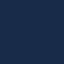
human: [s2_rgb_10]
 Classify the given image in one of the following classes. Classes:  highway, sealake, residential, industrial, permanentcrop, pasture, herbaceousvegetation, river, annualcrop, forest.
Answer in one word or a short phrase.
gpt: SeaLake